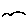
Label: bird